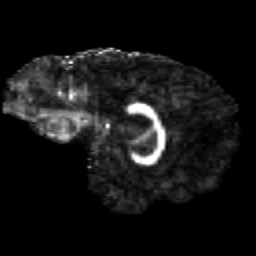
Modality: FA
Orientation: sagittal
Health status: healthy
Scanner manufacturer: siemens
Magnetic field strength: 3 T
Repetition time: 12 s
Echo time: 0.092 s